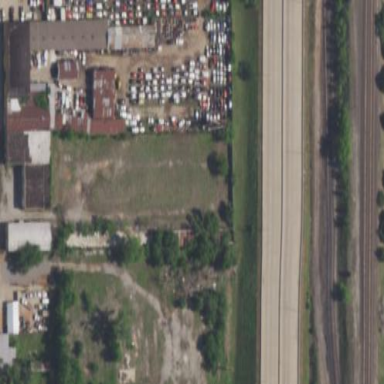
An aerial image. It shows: Industrial area with car repair shop.